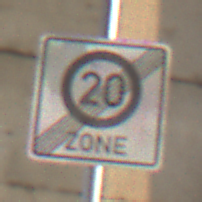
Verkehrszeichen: EndeZone20
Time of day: SunriseSunset
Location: Roofed (Suburban)
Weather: Clear
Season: NotSpecified
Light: Natural